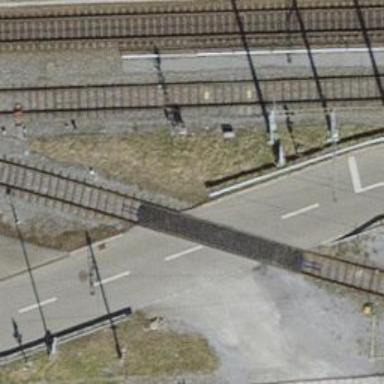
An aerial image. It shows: Siding railway line with electrified contact line for the trains.